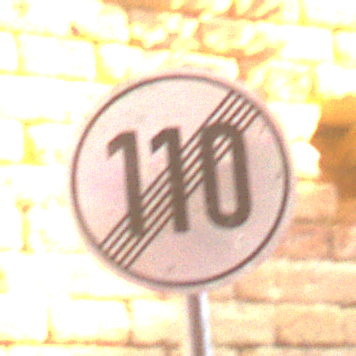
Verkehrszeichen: EndeGeschwindigkeit110
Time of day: MorningAfternoon
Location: Outdoor (Urban)
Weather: Clear
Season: NotSpecified
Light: Natural